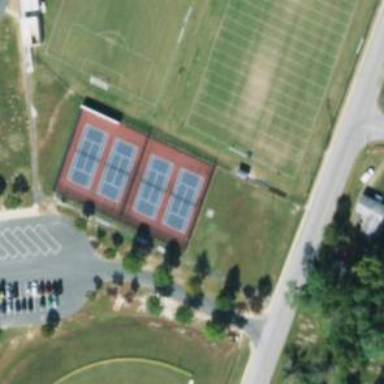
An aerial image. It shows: Tennis court on pitch.